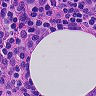
Metastatic tissue present: no